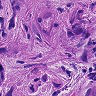
Metastatic tissue present: yes